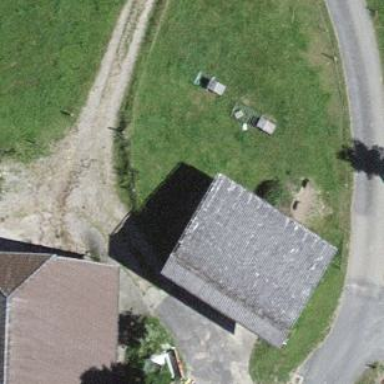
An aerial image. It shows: Shed building.